Question: I wrote this program:
'''
#!/usr/bin/perl
use Astro::Nova qw(get_solar_equ_coords get_lunar_equ_coords get_hrz_from_equ
get_solar_rst_horizon get_timet_from_julian
get_julian_from_timet get_lunar_rst get_lunar_phase);
$observer = Astro::Nova::LnLatPosn->new("lng"=>0,"lat"=>89.5);
for $i (<PHONE>..<PHONE>) {
print "DAY: $i
";
($status,$rst) = get_lunar_rst($i, $observer);
print "STATUS: $status
";
$rst->get_transit();
$rise = $rst->get_rise();
print "RISE: $rise
";
$set = $rst->get_set();
print "SET: $set
";
}
'''
and got these results:
'''
DAY: <PHONE>
STATUS: 1
RISE: 5.5664193588601e-309
SET: 1.55254159695923e-267
DAY: <PHONE>
STATUS: -1
RISE: 1.9634470382202e-153
SET: 2.26294632209635e+137
'''
In other words, the moon goes from circumpolar (always up) to below
the horizon without ever actually rising or setting.
I realize that 89.5 degrees is sort of a corner case, but why
shouldn't this code work?
As a note <URL> shows there
is a moonset in this interval (JD <PHONE> = 2013-11-26 12:00:00):

Another oddness: if I comment out the "$rst->get_transit();" line, I
get these results:
'''
DAY: <PHONE>
STATUS: 1
RISE: 5.5664193588601e-309
SET: 1.14372958360957e-268
DAY: <PHONE>
STATUS: -1
RISE: 6.80740365931403e+199
SET: 4.81766816905579e+151
'''
The rise/set are still bizarre (which is fine since status is -1), but
they are different. I always assumed get_lunar_rst() returned a fixed
structure, but apparently not? The very act of checking the transit
time alters the structure?
EDIT: OK, I ran the program twice without changing it at all and got:
'''
DAY: <PHONE>
STATUS: 1
RISE: 5.5664193588601e-309
SET: 2.99352717623831e-264
DAY: <PHONE>
STATUS: -1
RISE: 1.9634470382202e-153
SET: 2.26294632209635e+137
DAY: <PHONE>
STATUS: 1
RISE: 5.5664193588601e-309
SET: 3.04770606791278e-262
DAY: <PHONE>
STATUS: -1
RISE: 1.9634470382202e-153
SET: 2.26294632209635e+137
'''
In other words, the <PHONE> set changes for no reason.
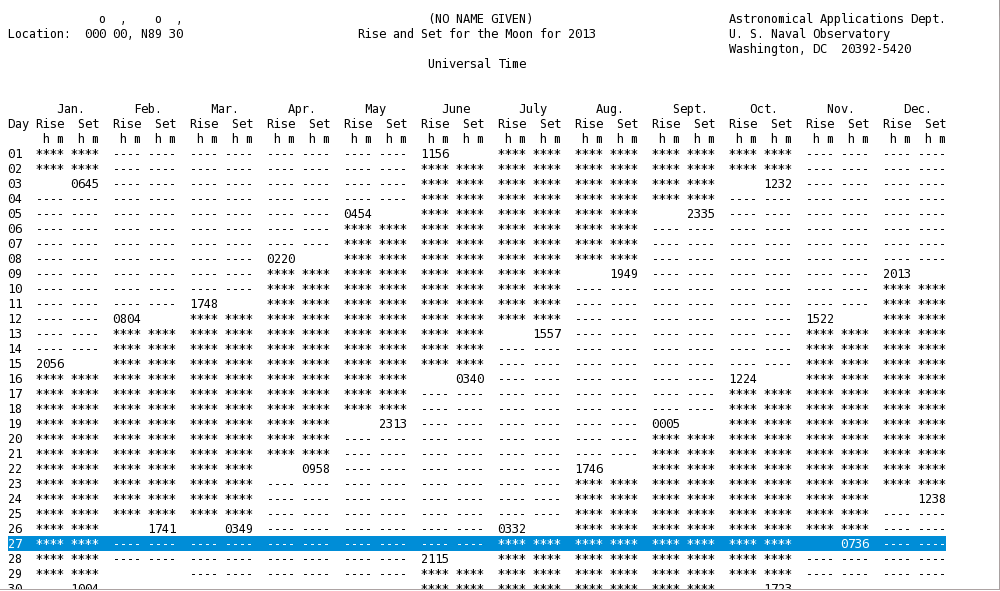
Answer: I've contacted the authors of libnova, who have confirmed this is a bug and are working to correct it.
libnova incorrectly assumes bodies are circumpolar if they are above the horizon when due north. This is untrue: <URL>
I've written a fix which doesn't assume this, but may still be inaccurate if a body's declination is non-unimodal: <URL>